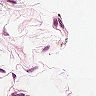
Metastatic tissue present: no